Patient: sex F, age 71
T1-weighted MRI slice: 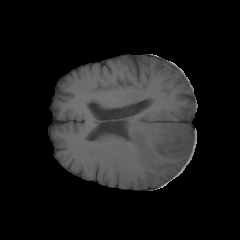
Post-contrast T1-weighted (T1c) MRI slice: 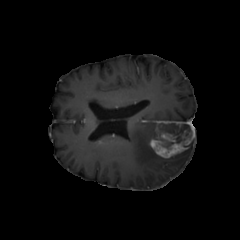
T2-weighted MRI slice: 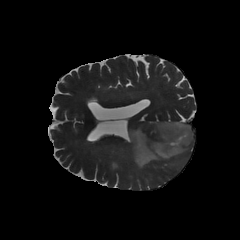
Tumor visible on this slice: yes
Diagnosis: Glioblastoma, IDH-wildtype
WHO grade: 4